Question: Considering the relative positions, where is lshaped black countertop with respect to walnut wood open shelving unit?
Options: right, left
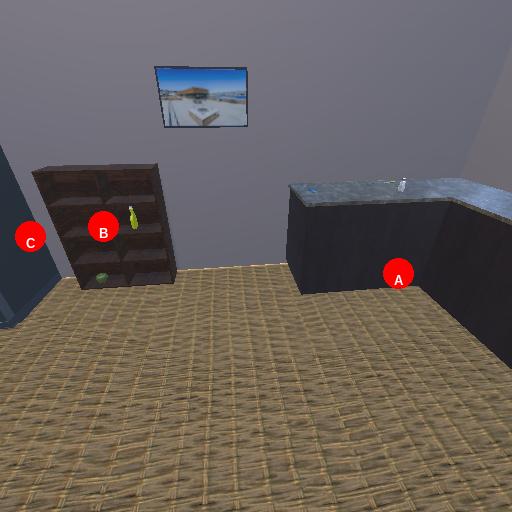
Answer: right